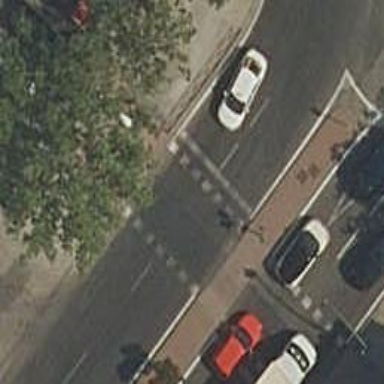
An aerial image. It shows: Crossing with traffic signals.